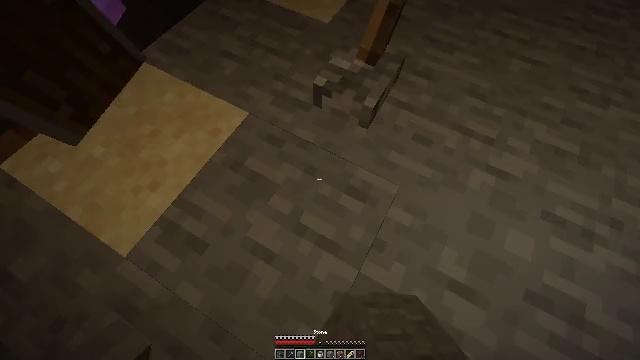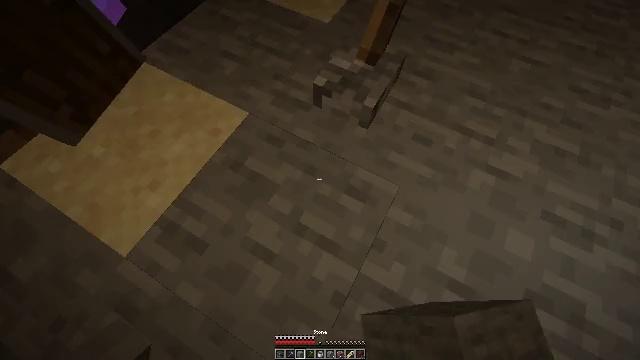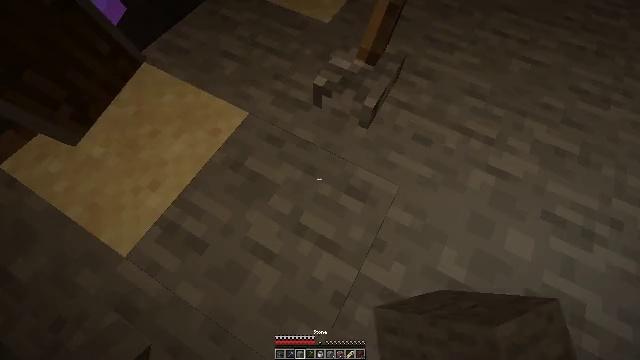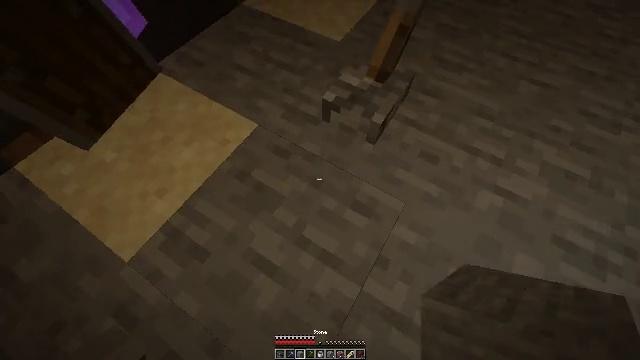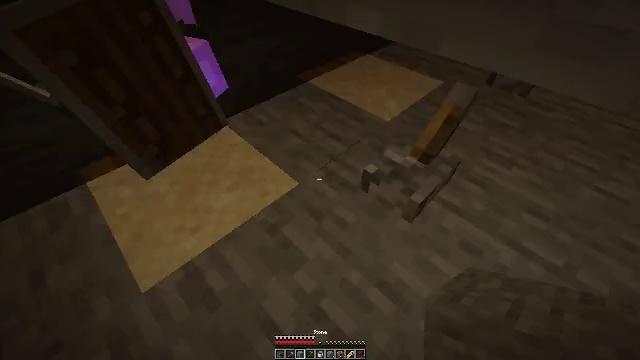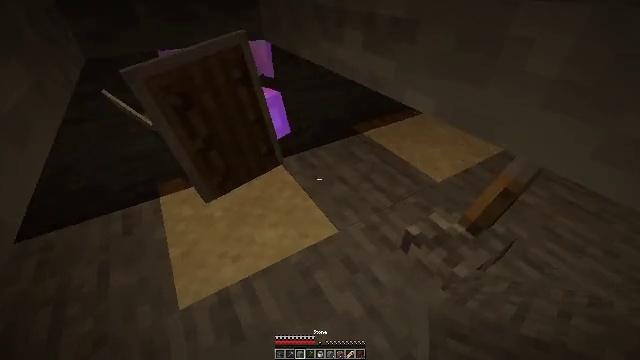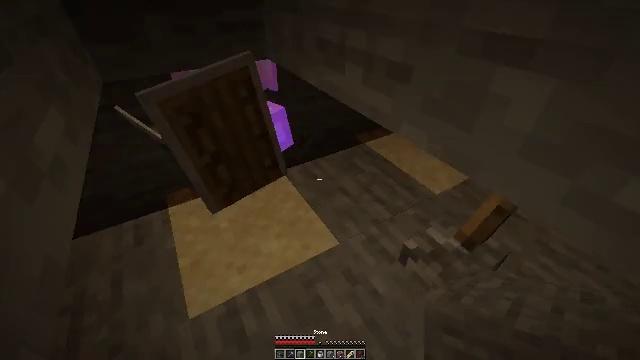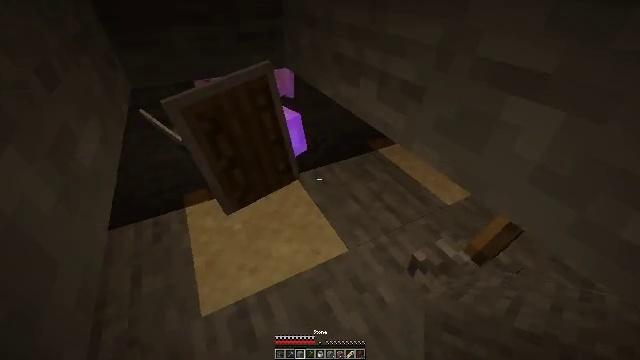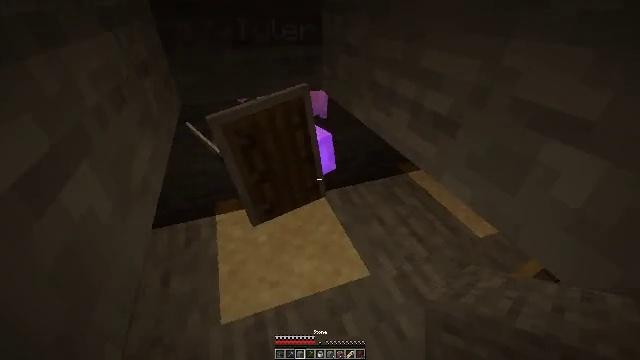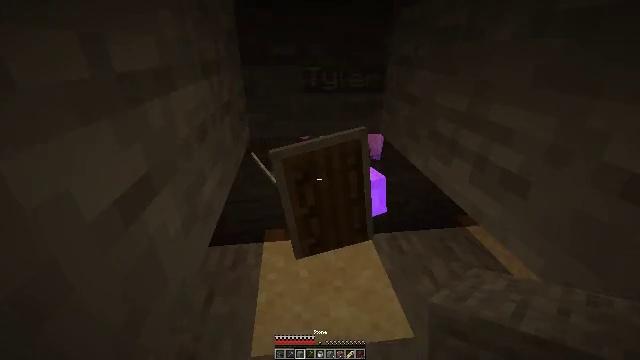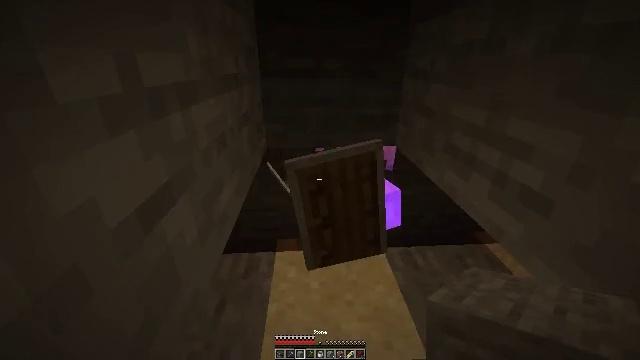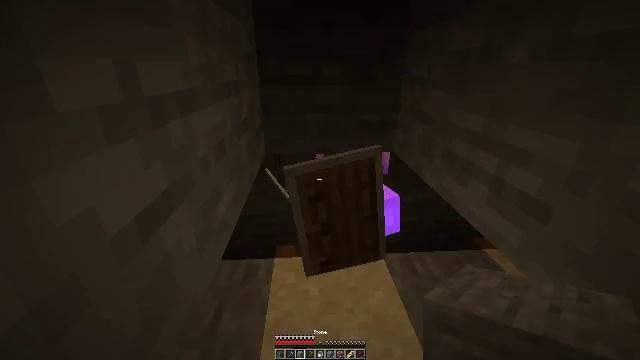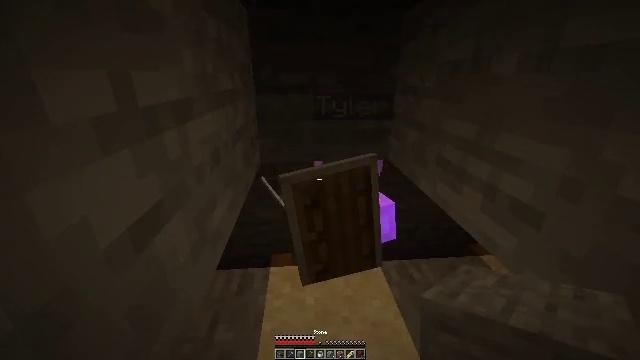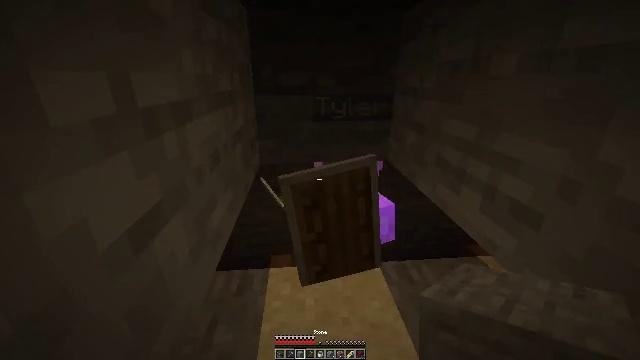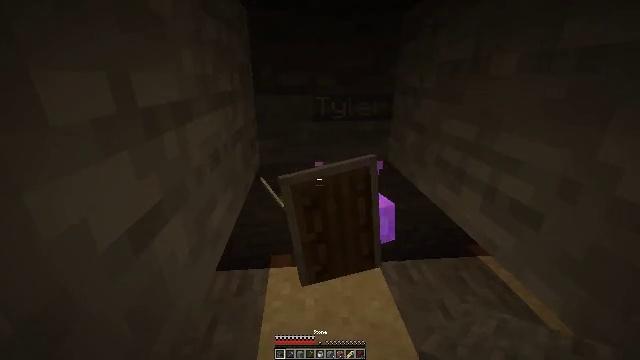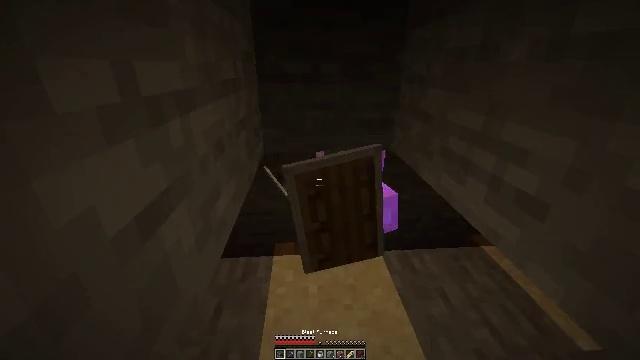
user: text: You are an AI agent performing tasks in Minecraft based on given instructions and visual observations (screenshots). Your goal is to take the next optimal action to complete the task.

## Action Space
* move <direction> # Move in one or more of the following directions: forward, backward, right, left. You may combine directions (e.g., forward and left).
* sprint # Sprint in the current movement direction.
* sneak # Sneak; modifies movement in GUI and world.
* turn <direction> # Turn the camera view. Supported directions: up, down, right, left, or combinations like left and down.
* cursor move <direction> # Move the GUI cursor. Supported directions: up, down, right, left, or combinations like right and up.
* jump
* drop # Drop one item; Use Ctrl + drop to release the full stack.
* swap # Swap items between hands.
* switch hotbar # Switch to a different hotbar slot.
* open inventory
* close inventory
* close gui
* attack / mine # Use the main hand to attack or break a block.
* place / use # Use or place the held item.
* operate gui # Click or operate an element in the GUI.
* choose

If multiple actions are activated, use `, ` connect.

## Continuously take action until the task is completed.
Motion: motion action
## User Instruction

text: Gather the smithing table into your inventory.
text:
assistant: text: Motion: sneak
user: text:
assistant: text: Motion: sneak
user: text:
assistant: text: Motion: sneak, turn left and up
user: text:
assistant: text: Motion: turn left and up
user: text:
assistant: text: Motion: turn left and up
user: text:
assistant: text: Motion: no_op
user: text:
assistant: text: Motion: turn left
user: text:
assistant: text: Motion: turn left and up
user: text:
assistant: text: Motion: turn left and up
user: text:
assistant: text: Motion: turn left and up
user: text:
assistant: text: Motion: turn up
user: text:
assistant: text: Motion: turn right and up
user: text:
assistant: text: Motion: no_op
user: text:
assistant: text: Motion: switch to hotbar 1
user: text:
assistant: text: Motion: turn down, switch to hotbar 1
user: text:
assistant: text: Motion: turn left and down, switch to hotbar 1
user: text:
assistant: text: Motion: turn left and down
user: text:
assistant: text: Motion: turn left and down
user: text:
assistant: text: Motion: move left, turn left and down
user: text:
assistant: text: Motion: move left, turn up
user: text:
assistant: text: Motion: move left, turn up
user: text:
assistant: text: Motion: move left, turn right and up
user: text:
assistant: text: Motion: move left, turn right and up
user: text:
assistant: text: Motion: move left, turn right
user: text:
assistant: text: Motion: move left, turn right and up
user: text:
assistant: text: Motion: move left, turn right and up
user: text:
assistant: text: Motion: turn right
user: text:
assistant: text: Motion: no_op
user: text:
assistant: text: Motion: turn right
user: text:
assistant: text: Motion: no_op